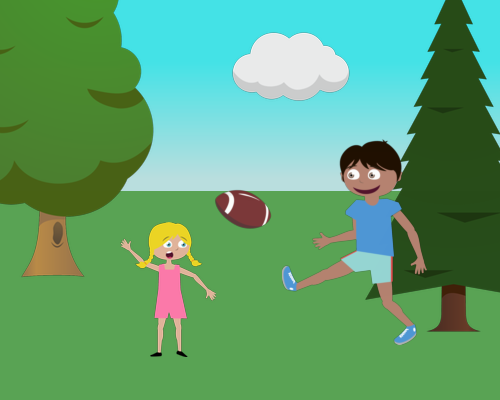
On the right side of the scene, there's a small pine tree with its top and right edge nearly cut off, positioned just above the horizon.  A large, happy boy is standing on the left, playfully kicking a brown ball.  To the left, a fluffy tree has its top and left edge trimmed, while a small girl with an open mouth stands between the kids, facing right.